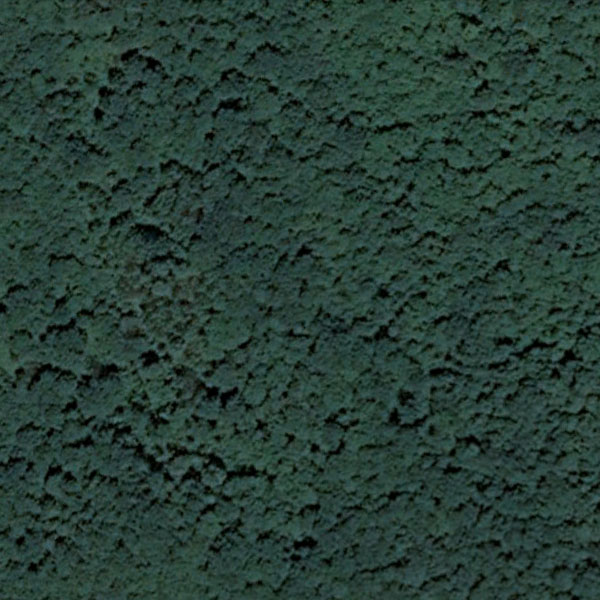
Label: Forest